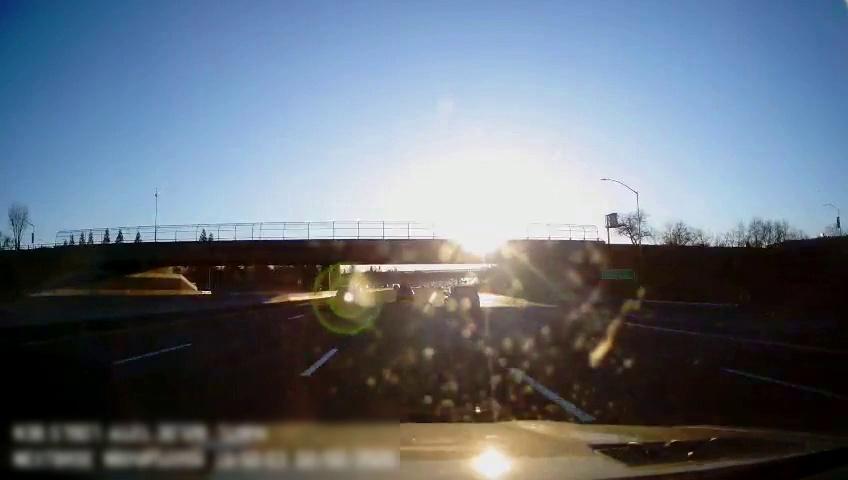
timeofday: Day
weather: Sunny
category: Drivable Space
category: Vehicles | SUV
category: Vehicles | Car
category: Vehicles | Car
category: Vehicles | SUV
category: Lanes | Alternate Lane
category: Lanes | Alternate Lane
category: Lanes | Current Lane
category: Lanes | Current Lane
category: Lanes | Alternate Lane
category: Lanes | Alternate Lane
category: Traffic | Signs